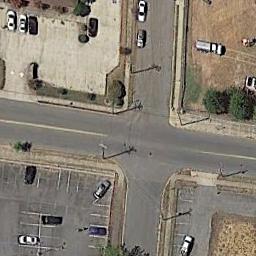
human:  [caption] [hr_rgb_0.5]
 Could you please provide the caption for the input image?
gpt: An intersection with sparse traffic is between some clearings .

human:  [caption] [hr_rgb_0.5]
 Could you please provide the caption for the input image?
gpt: There are many buildings of different shapes and sizes beside the intersection .

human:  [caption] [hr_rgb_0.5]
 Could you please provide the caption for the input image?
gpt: There are several moving vehicles on the road at the intersection, And many cars are parked in the open space beside the intersection .

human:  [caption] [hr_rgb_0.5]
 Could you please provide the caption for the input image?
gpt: There are white cars at the intersection .

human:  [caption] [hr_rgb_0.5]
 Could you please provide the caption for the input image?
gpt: There are some cars parked beside the intersection .